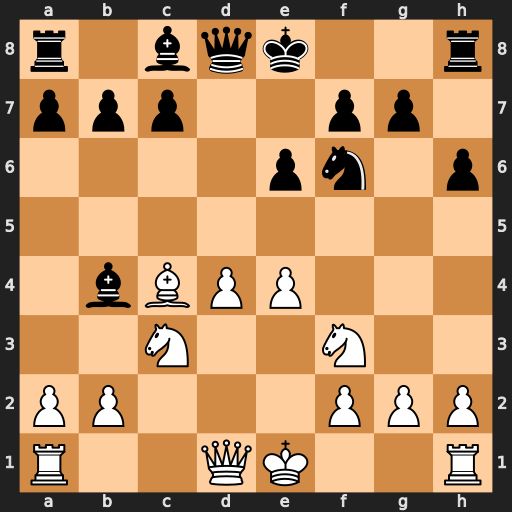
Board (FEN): r1bqk2r/ppp2pp1/4pn1p/8/1bBPP3/2N2N2/PP3PPP/R2QK2R
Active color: w
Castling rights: KQkq
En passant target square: -
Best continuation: Qa4+ Nd7 Qxb4